Question: I'd like to know how to create map or floor plan with wpf.
For example to create an interactive plan floor of a house. Where each plant would be accessible as an object.

Is there any way other than by manually drawing Expression Blend?
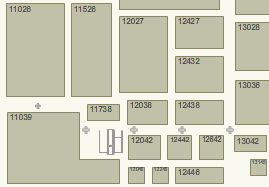
Answer: WPF includes good support for <URL>. You could use this to draw the filled rectangles and text, as needed, on a Canvas.